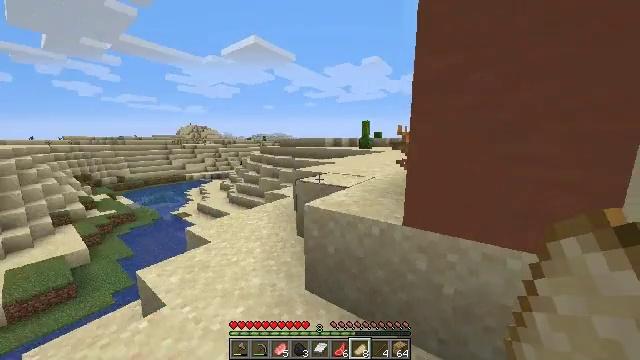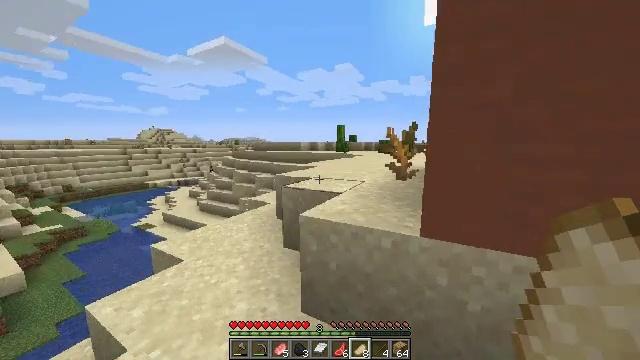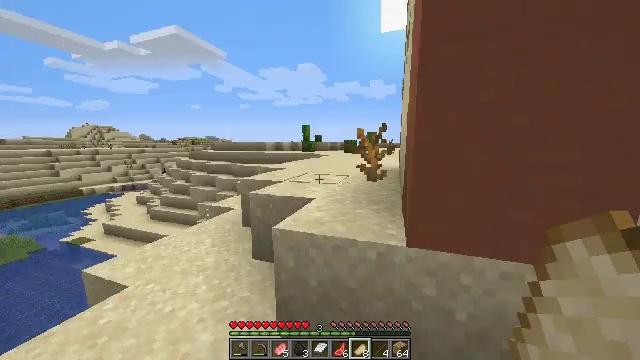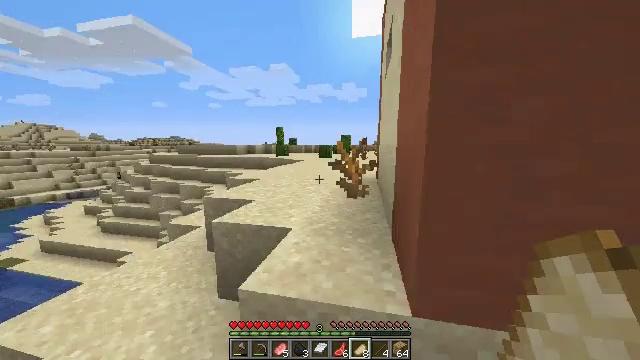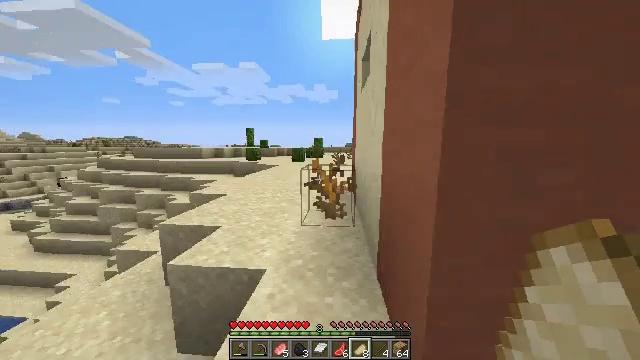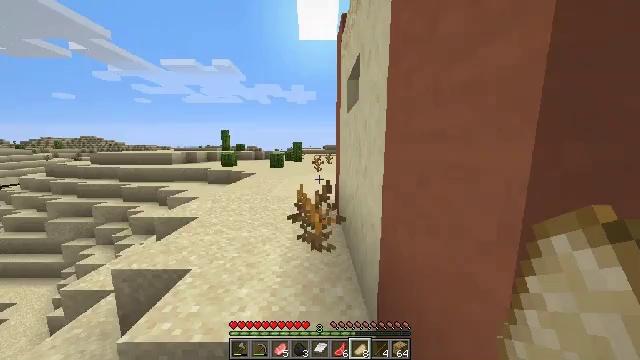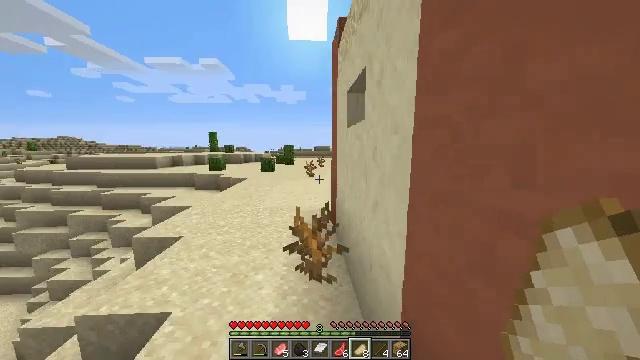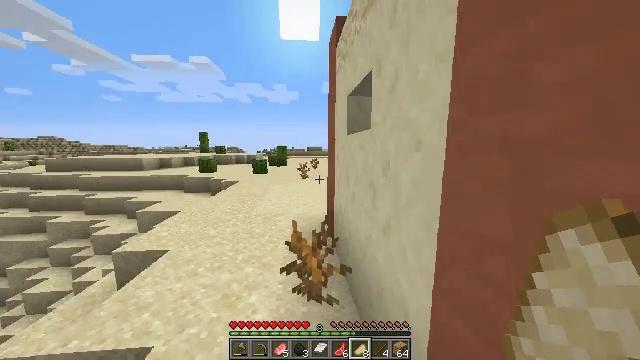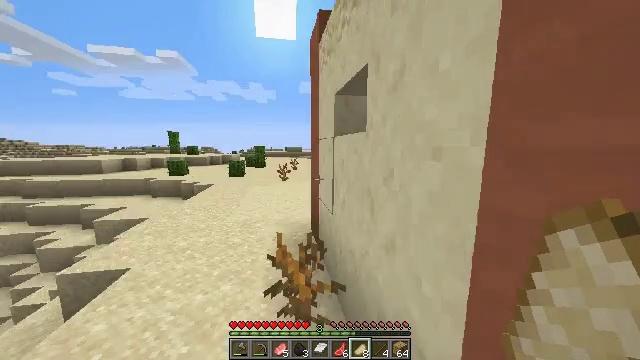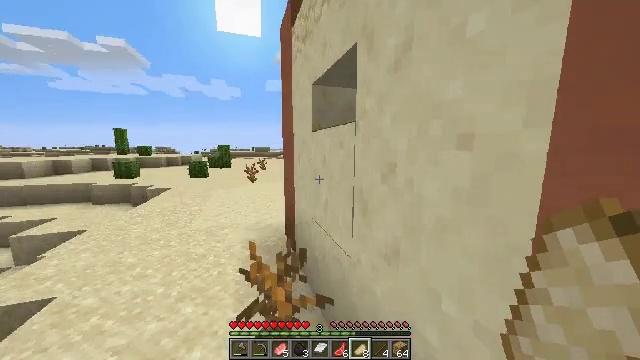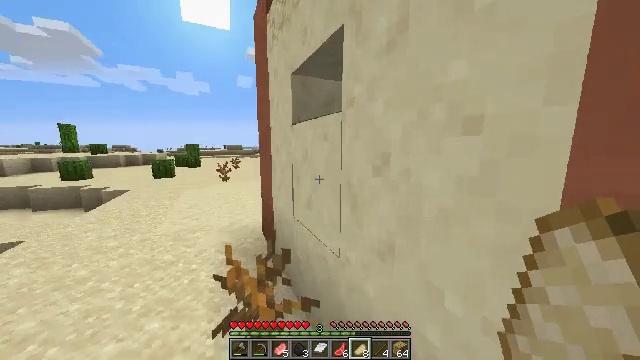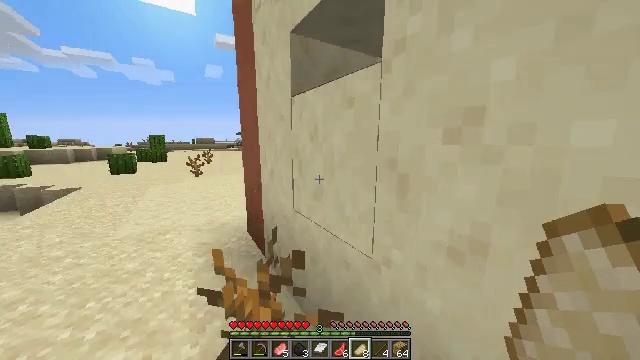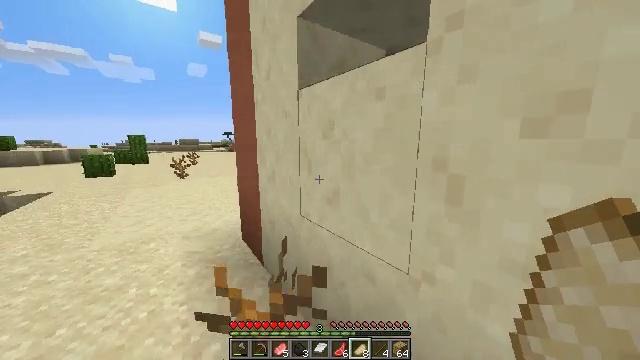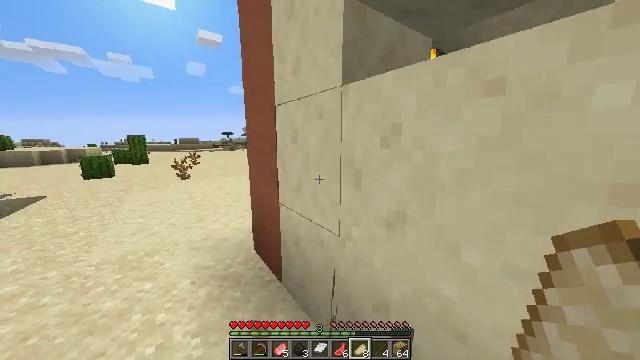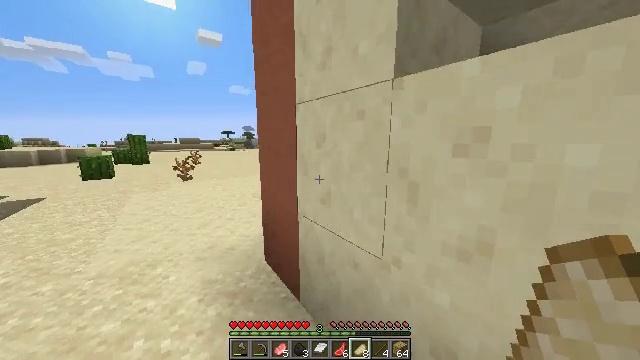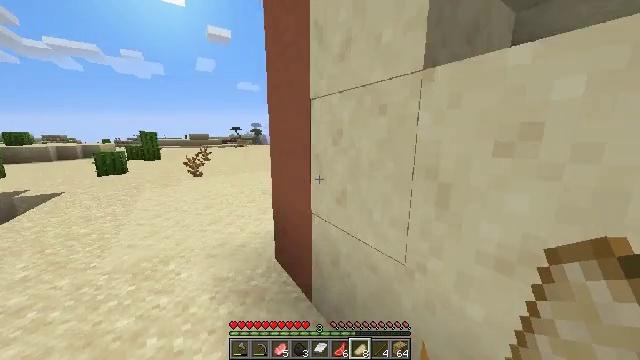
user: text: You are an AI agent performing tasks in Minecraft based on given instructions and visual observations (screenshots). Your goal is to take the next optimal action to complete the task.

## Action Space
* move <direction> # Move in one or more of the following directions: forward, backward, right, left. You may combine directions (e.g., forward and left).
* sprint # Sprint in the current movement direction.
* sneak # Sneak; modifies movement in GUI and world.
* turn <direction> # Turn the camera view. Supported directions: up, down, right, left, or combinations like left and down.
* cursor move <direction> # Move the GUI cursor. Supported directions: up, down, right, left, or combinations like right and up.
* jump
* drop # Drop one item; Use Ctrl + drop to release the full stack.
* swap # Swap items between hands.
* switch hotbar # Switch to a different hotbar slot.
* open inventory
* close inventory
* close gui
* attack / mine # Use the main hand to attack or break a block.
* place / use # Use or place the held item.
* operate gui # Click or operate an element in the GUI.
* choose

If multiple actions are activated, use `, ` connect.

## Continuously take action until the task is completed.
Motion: motion action
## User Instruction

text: Collect a hay block for crafting.
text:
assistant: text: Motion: move forward, turn right and up
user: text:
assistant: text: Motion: move forward, turn right
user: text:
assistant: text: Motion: move forward, turn right, jump
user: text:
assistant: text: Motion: move forward, turn right, jump
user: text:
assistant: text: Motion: move forward, turn right, jump
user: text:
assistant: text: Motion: move forward, turn right, jump
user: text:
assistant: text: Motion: move forward, turn right, jump
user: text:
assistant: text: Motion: move forward, turn right, jump
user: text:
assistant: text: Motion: move forward, turn right, jump
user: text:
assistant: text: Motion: move forward and move left, turn right
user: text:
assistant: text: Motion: move forward and move left, turn right and down
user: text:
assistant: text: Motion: move forward and move left, turn right
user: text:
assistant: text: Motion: move forward and move left
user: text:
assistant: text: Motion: move forward and move left
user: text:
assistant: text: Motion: move forward and move left, turn left
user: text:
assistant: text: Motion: move forward and move left, turn left and down
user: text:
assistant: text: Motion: move forward and move left
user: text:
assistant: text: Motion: move forward and move left
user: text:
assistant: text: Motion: move forward and move left, turn right and up
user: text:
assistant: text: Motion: move forward and move left, turn right
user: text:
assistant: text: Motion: move forward and move left, turn right
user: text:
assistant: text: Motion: move forward and move left, turn right
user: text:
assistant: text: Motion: move forward and move left, turn right
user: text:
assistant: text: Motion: move forward and move left, turn right
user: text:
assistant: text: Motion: move forward and move left, turn right
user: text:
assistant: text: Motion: move forward and move left, turn right
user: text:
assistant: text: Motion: move forward and move left, turn right
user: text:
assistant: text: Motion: move forward and move left, turn right
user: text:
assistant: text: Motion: move forward and move left, turn right
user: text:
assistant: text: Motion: move forward and move left, turn right